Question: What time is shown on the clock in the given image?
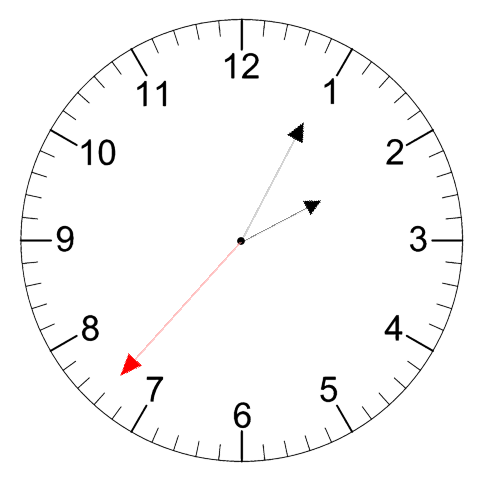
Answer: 02:04:37